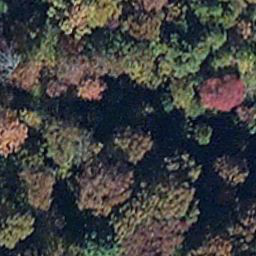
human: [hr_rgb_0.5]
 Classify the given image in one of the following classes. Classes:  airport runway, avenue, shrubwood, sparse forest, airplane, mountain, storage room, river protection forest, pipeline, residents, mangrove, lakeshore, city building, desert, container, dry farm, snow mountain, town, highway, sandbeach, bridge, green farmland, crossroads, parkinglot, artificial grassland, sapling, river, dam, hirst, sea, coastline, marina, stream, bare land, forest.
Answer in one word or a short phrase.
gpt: mangrove